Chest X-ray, AP view. Patient: 51 years old, sex M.
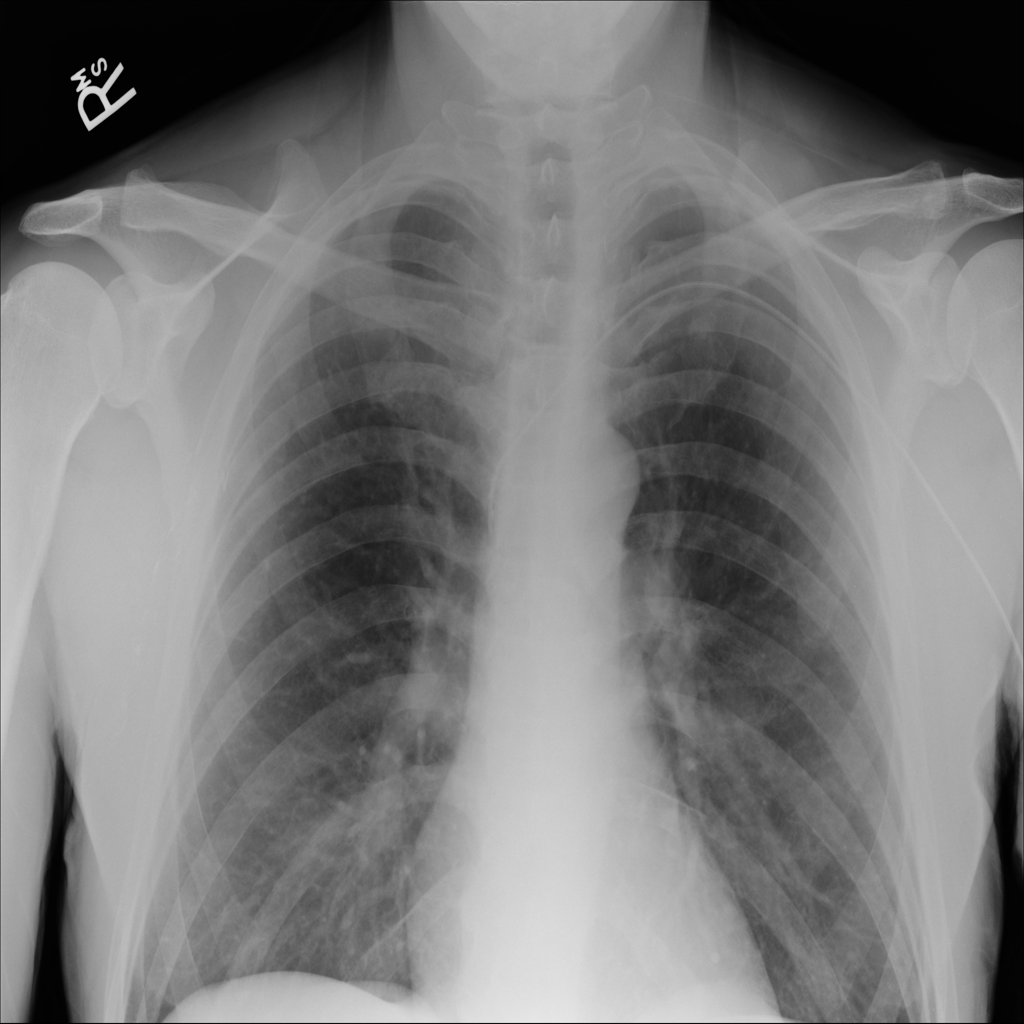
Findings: No Finding